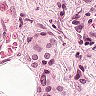
Metastatic tissue present: yes